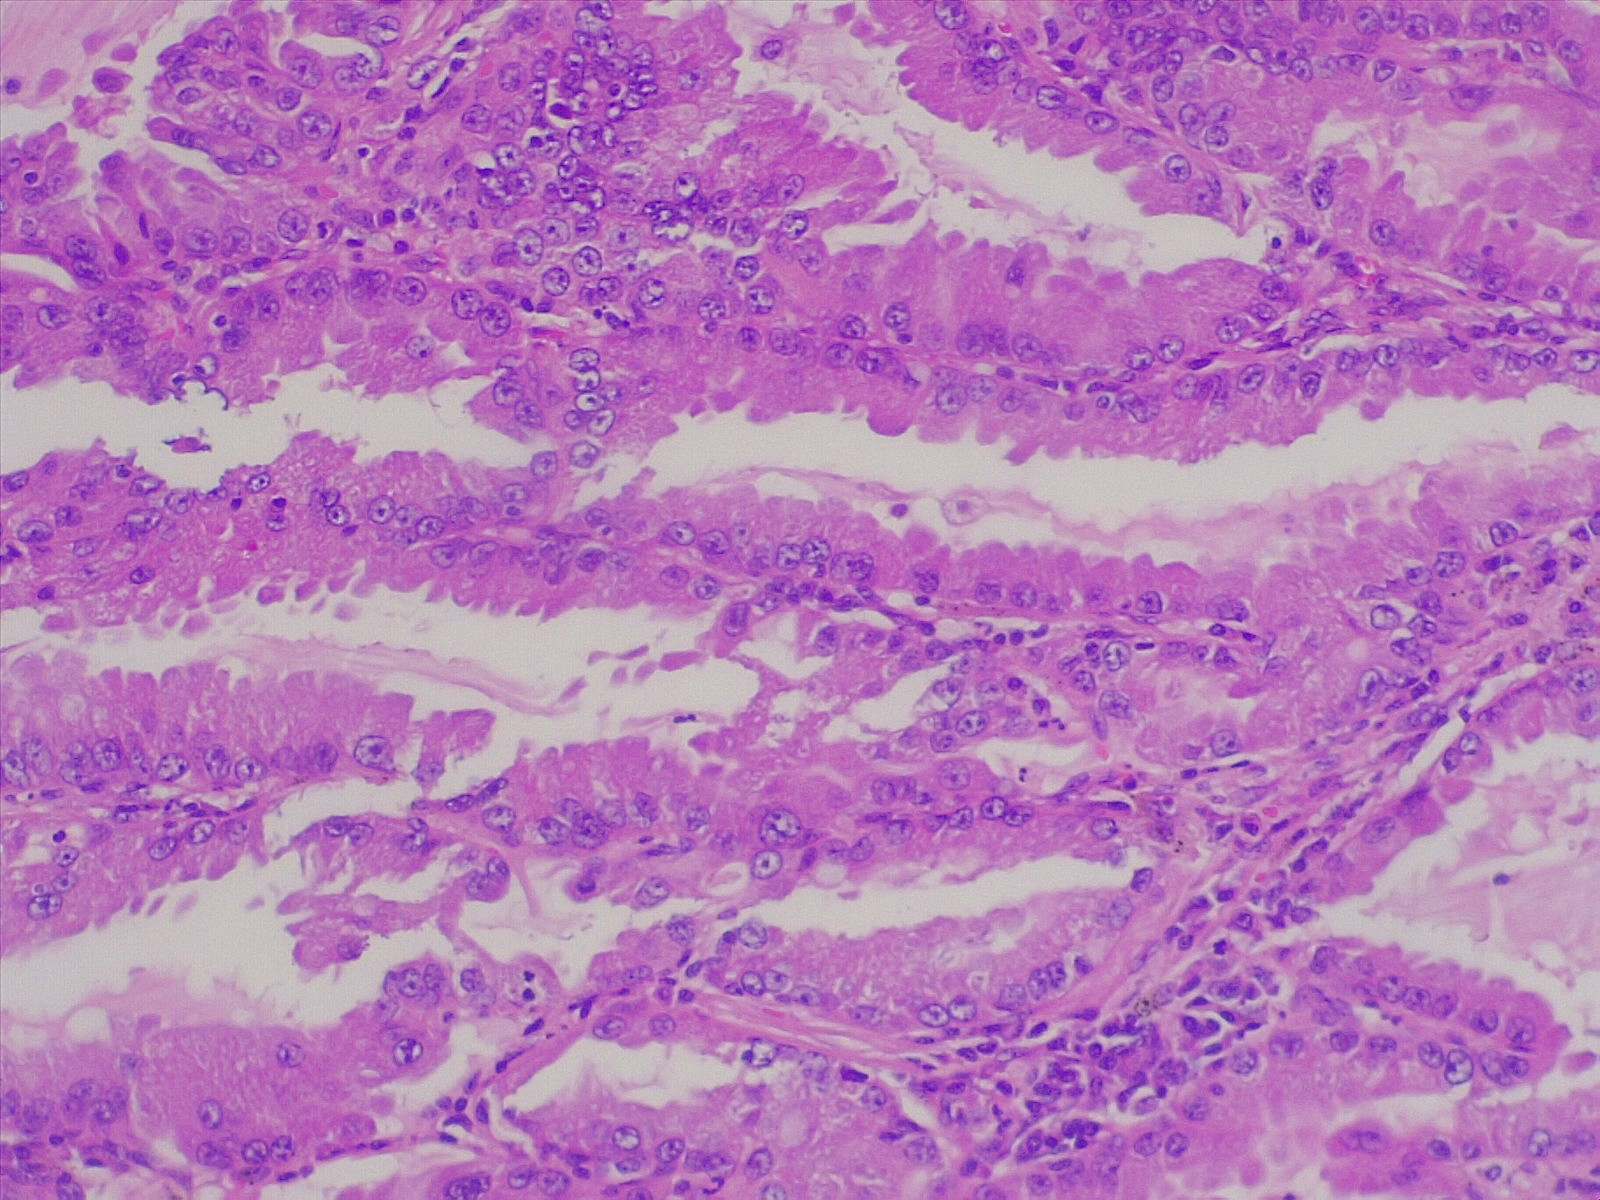
Label: lung adenocarcinoma, well differentiated